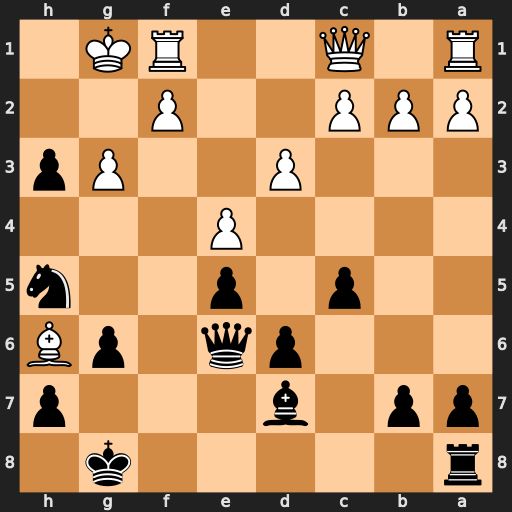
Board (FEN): r5k1/pp1b3p/3pq1pB/2p1p2n/4P3/3P2Pp/PPP2P2/R1Q2RK1
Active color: b
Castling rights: -
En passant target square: -
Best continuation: h2+ Kh1 Qh3